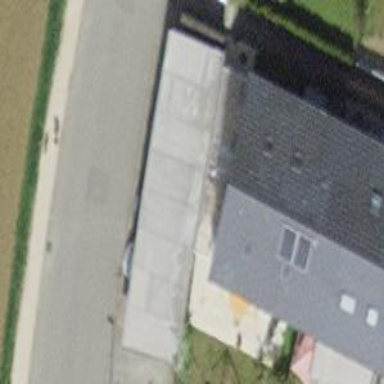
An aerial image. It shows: Carport building.